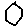
Label: hexagon